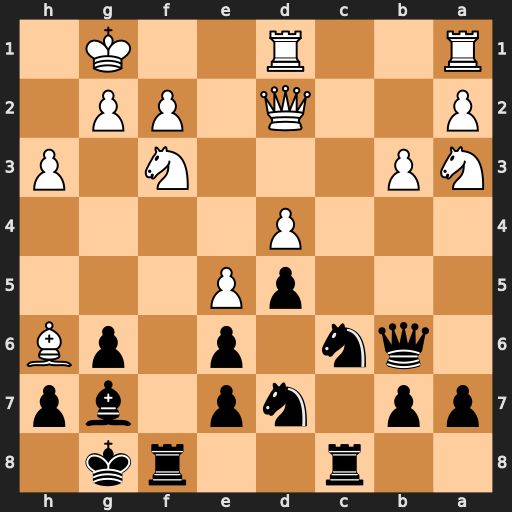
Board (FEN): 2r2rk1/pp1np1bp/1qn1p1pB/3pP3/3P4/NP3N1P/P2Q1PP1/R2R2K1
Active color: b
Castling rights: -
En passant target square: -
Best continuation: Bxh6 Qxh6 Rxf3 gxf3 Nxd4